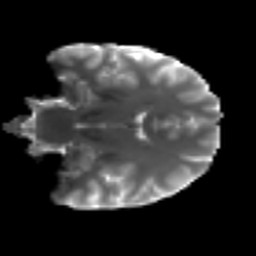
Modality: T2w
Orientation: coronal
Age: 29
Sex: female
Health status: ill
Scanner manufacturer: siemens
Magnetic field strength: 3 T
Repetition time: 6.5 s
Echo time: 0.062 s